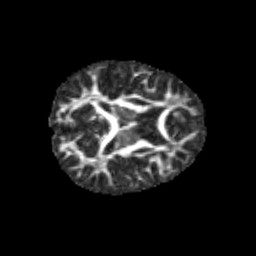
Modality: FA
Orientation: axial
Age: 12
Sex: male
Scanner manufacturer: siemens
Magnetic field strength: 3 T
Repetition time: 3.8 s
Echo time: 0.07 s